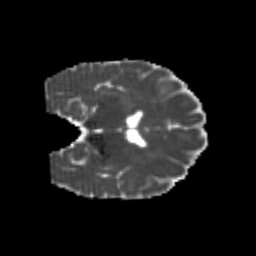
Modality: MD
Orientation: coronal
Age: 24
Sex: female
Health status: healthy
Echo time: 0.074 s